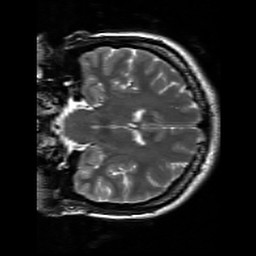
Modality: T2w
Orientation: coronal
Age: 30
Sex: female
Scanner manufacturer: siemens
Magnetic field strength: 3 T
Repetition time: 7 s
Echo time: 0.09 s